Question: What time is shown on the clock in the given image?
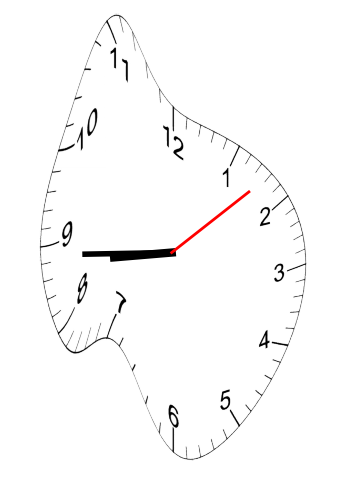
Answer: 08:44:08